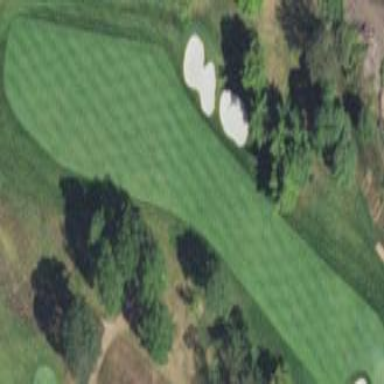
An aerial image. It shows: Well-maintained golf fairway within grassy area designated for the sport of golf.